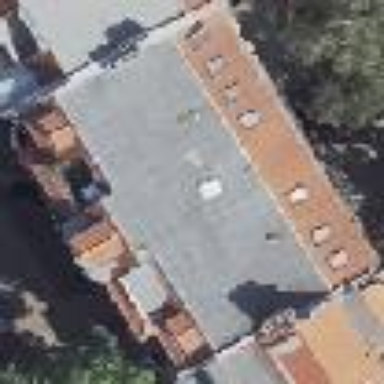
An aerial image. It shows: Apartment building with double saltbox roof shape.